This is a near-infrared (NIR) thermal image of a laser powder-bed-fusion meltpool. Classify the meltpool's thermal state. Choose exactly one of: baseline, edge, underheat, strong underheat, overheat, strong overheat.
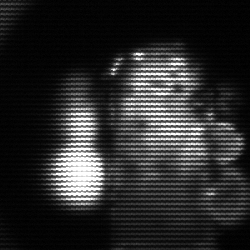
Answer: strong underheat